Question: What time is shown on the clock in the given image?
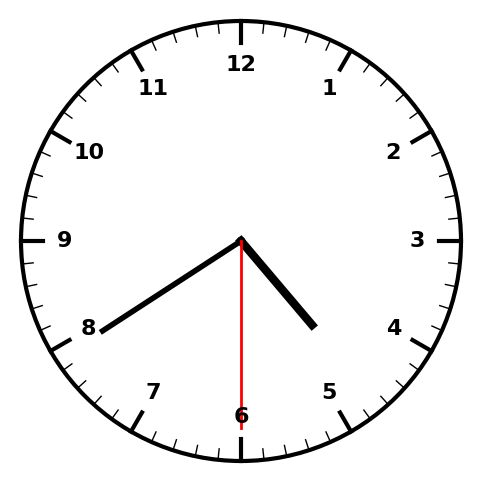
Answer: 04:39:30